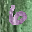
Label: 6